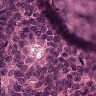
Metastatic tissue present: yes